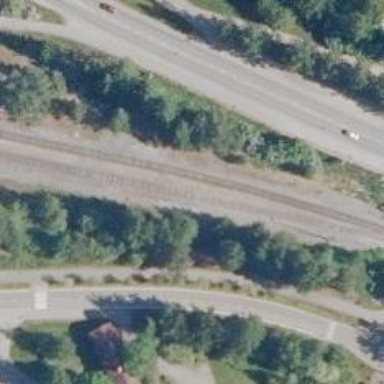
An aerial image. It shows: Railway signal.